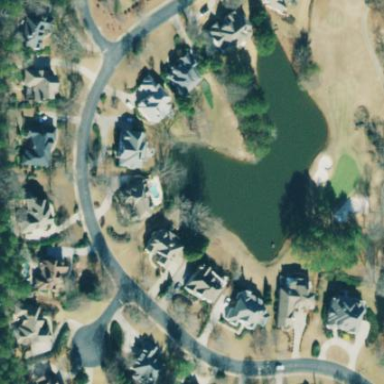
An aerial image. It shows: Water hazard in golf course. The hazard is natural water feature.